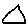
Label: triangle